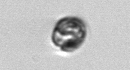
Label: Dinophyceae